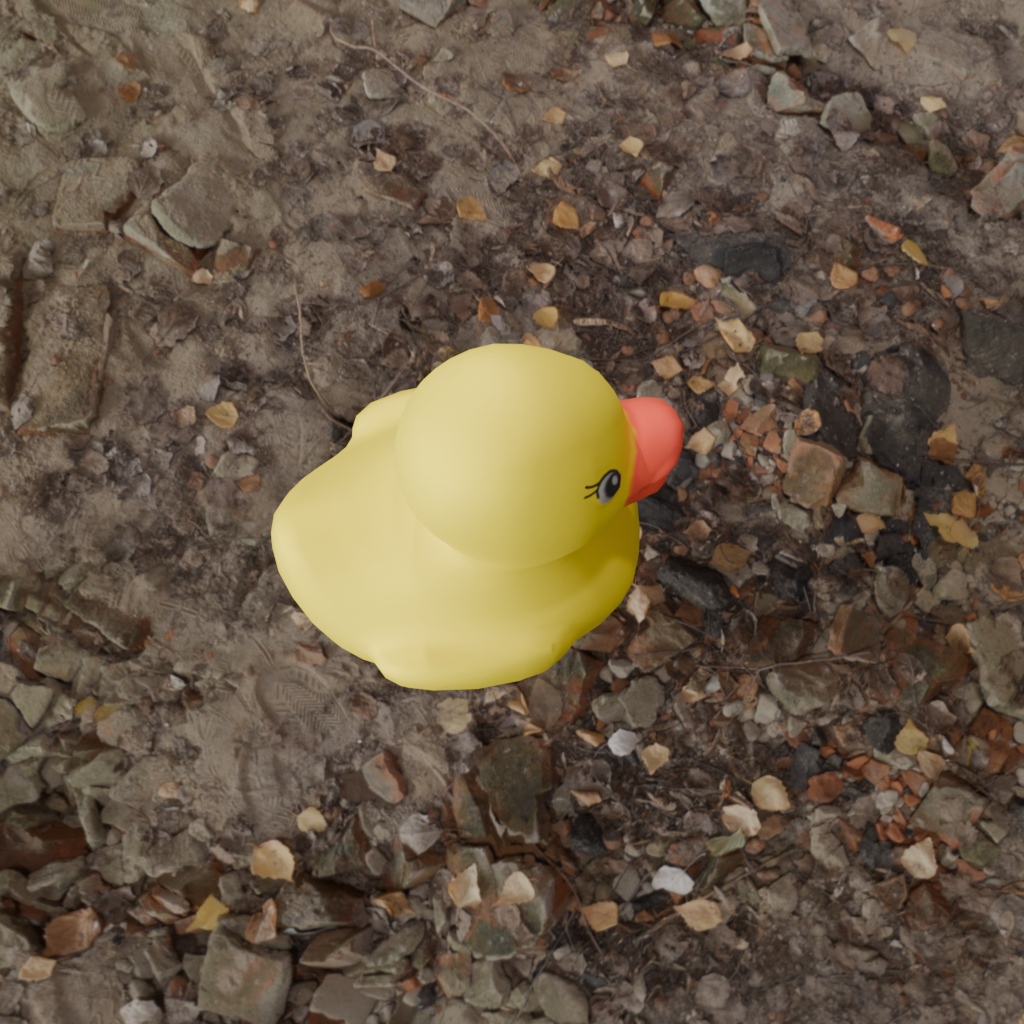
an image of a yellow rubber duck seen from <right_top> in an interior of an abandoned industrial building.